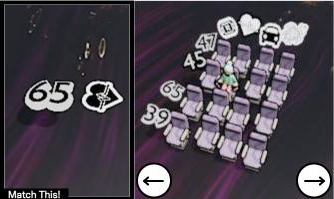
Task: seats
Answer: no